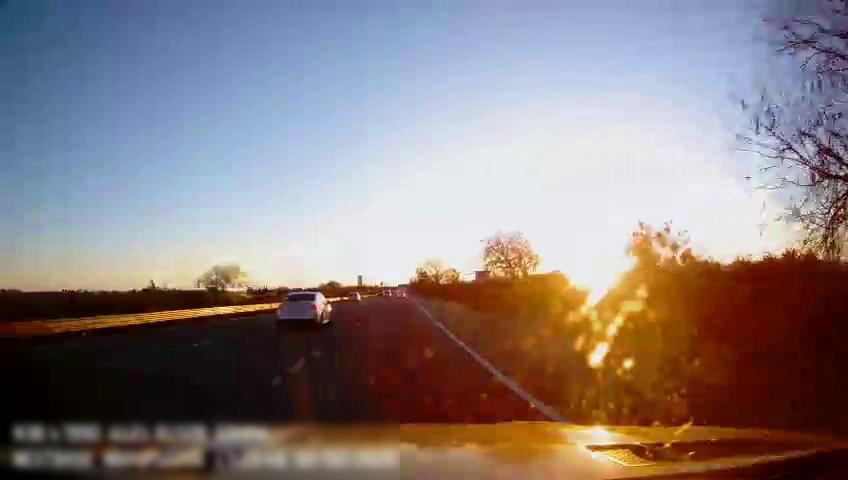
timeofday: Day
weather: Sunny
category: Drivable Space
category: Vehicles | SUV
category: Vehicles | Car
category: Lanes | Alternate Lane
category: Lanes | Alternate Lane
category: Lanes | Current Lane
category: Lanes | Alternate Lane